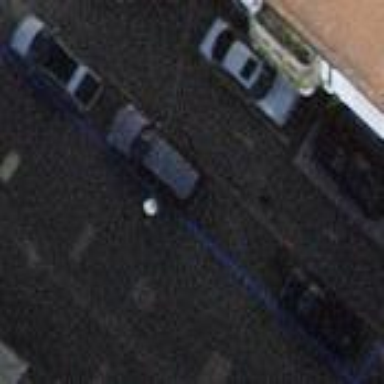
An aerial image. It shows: Parking lane.